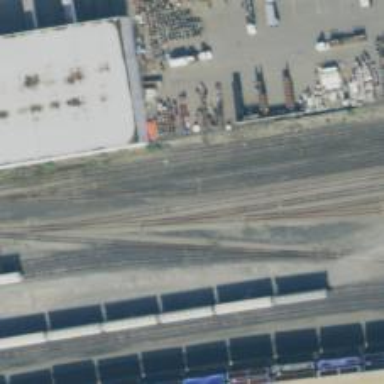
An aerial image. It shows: Railway yard used for servicing trains.